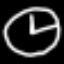
Label: clock